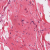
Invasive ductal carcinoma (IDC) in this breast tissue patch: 0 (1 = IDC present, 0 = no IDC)